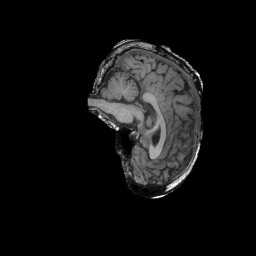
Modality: T1w
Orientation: sagittal
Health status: ill
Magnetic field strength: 3 T